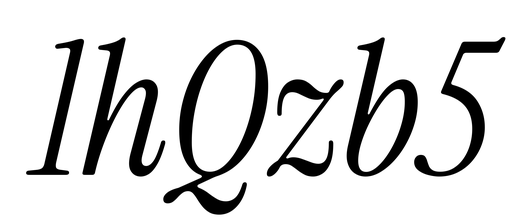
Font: InstrumentSerif-Italic